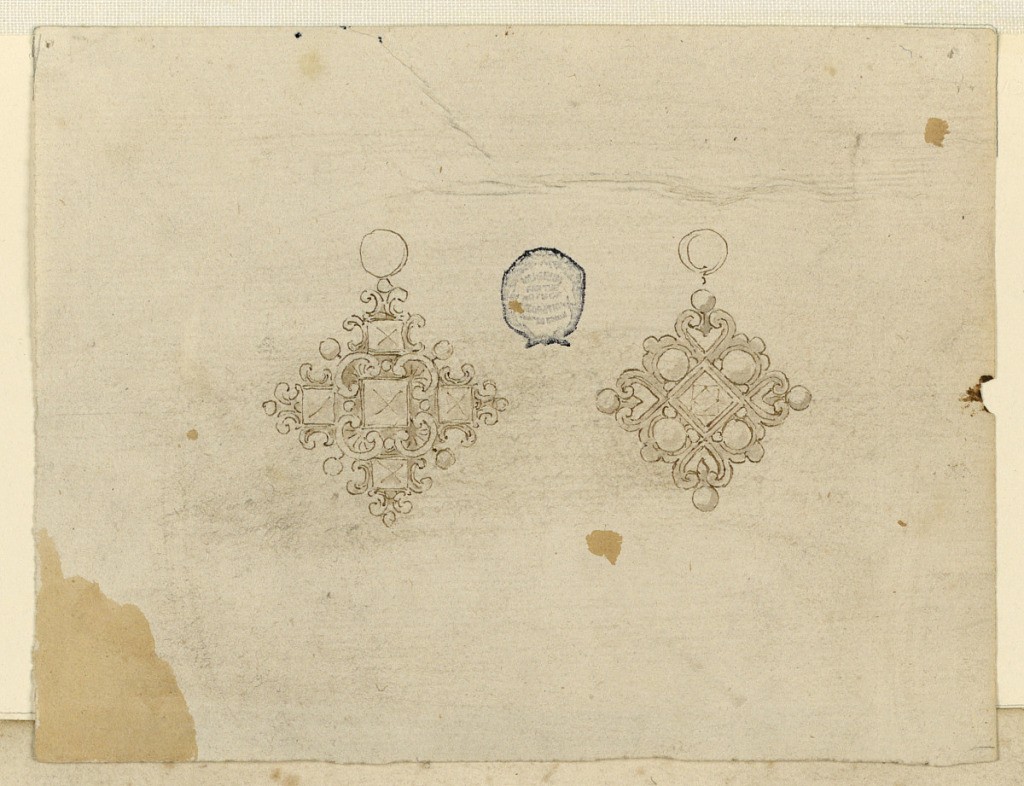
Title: Design for Two Pendants with Diamonds and Pearls
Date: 16th century
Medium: Pen and sepia on paper
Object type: Drawing
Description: Two pendants, one beside the other, both square shaped. At left, volutes and diamonds. At right, pearls, a diamond in the center and heart forms. Both with rings on top.